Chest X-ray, AP view. Patient: 64 years old, sex M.
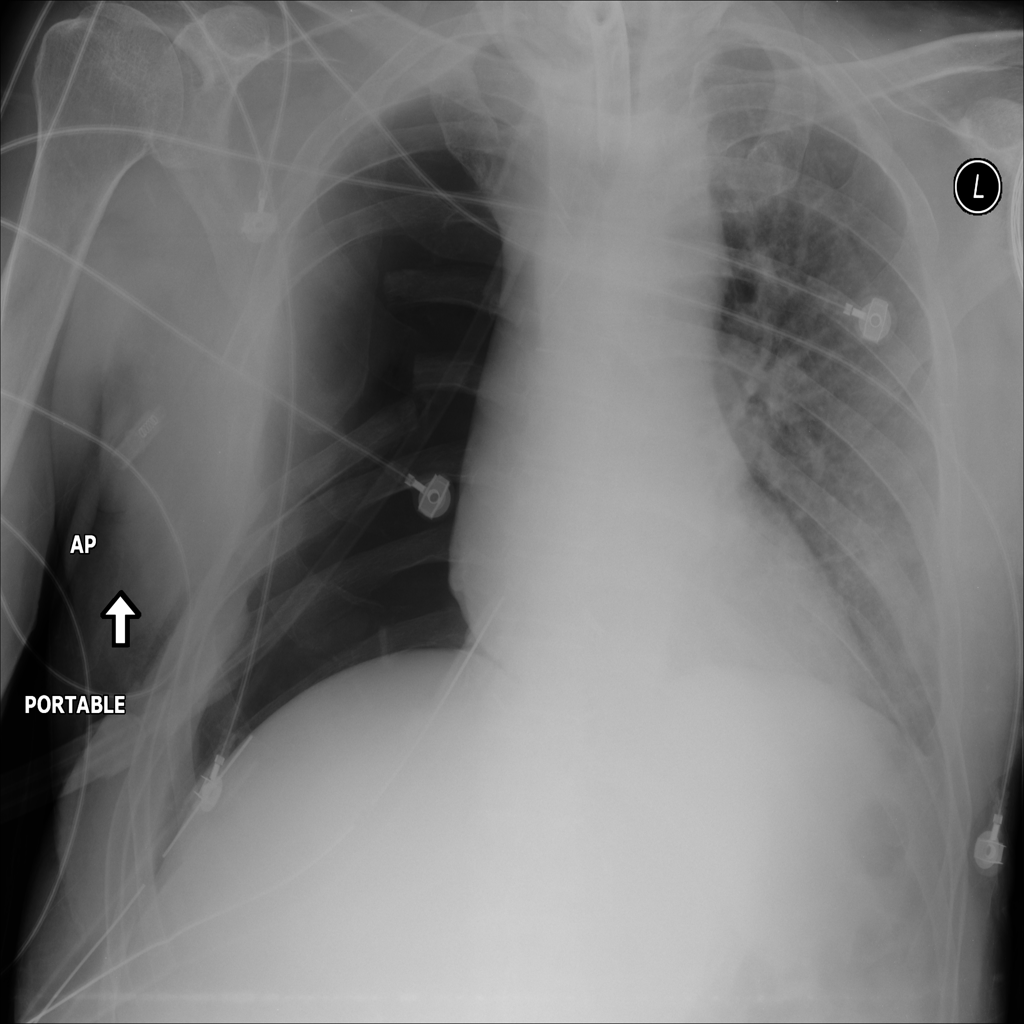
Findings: No Finding